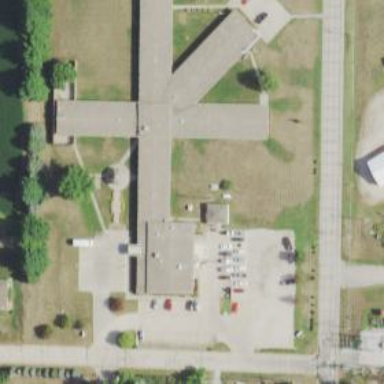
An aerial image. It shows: Nursing home.